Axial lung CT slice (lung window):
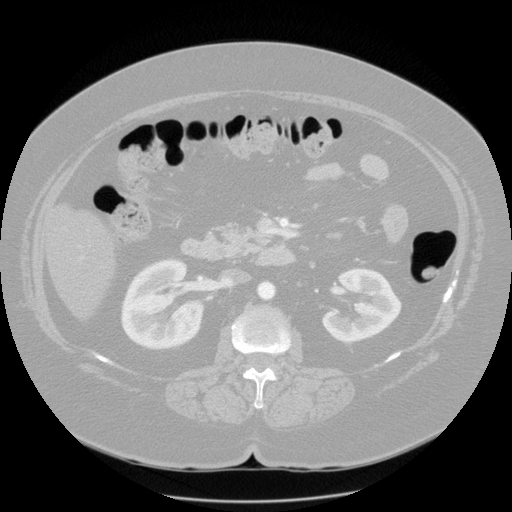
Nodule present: no